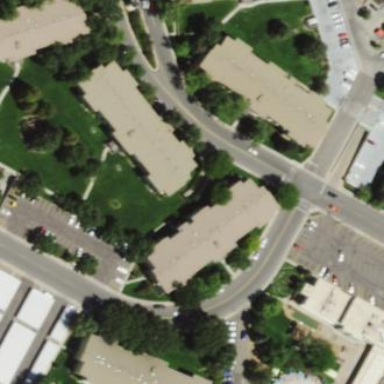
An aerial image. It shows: Hipped roof apartment building.